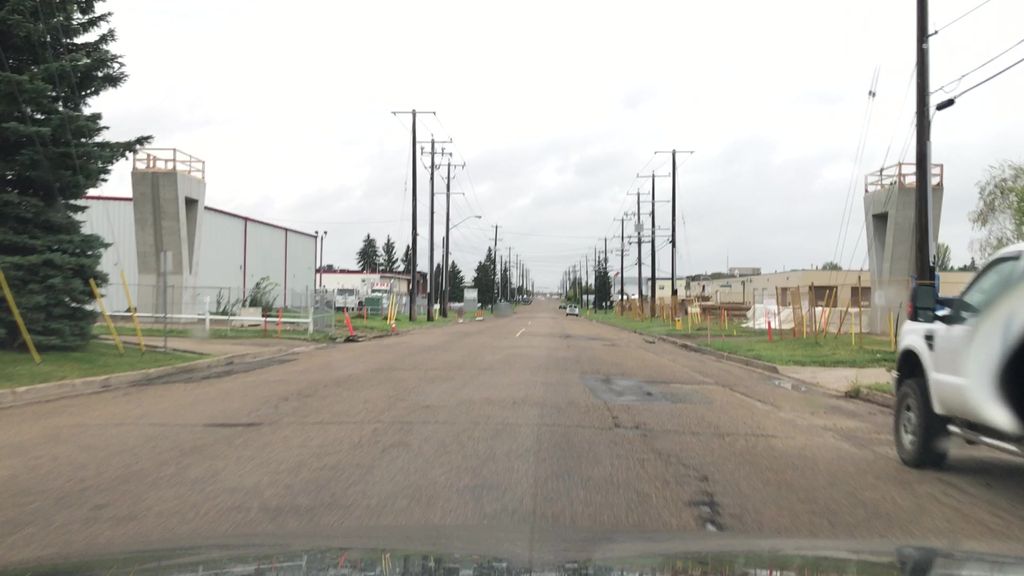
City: edmonton